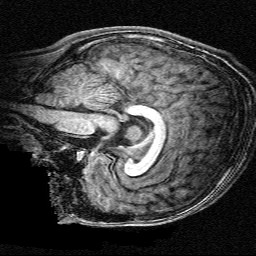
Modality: T1w
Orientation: sagittal
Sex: male